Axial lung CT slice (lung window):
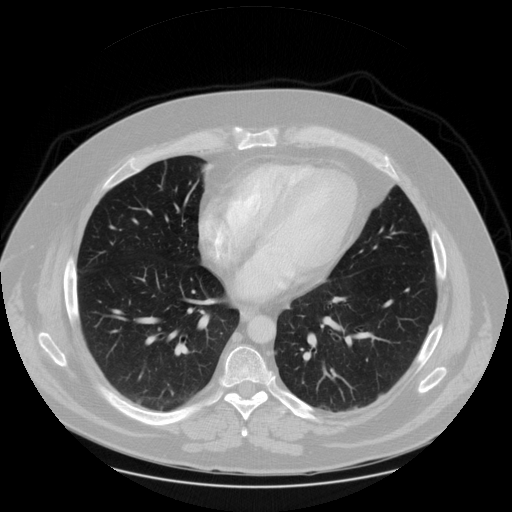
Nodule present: no